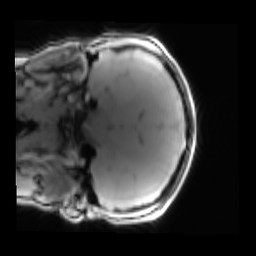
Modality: PDw
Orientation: coronal
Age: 16
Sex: male
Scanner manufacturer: siemens
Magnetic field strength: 3 T
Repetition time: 0.25 s
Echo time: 0.00103 s